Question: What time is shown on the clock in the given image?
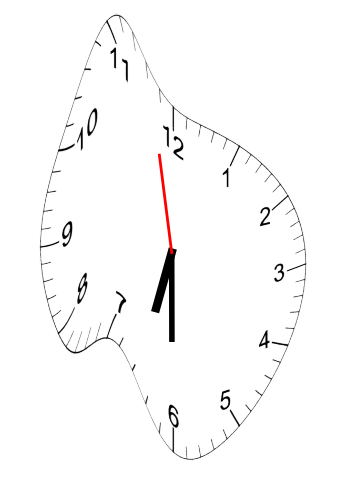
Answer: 06:29:58